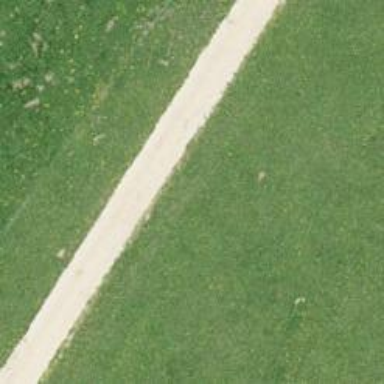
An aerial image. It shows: Grass track of grade5 quality designated for Nordic skiing. The track is groomed for both classic and skating styles.